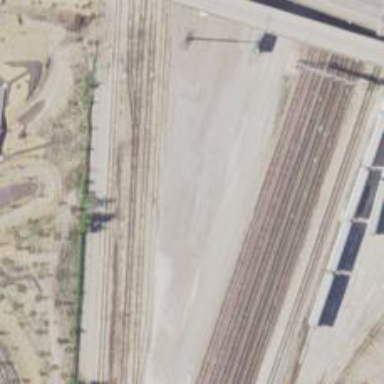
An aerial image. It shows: Railway yard.